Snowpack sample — Buffalo Mountain, Silverthorne, Colorado, USA (1/25/25, 10:11 AM MST)
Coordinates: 39.6222, -106.1139
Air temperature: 22 °F
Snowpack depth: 110 cm
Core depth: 40 cm
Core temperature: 46.4 °F
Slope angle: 12°, slope face: 102°
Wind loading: high
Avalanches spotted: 0
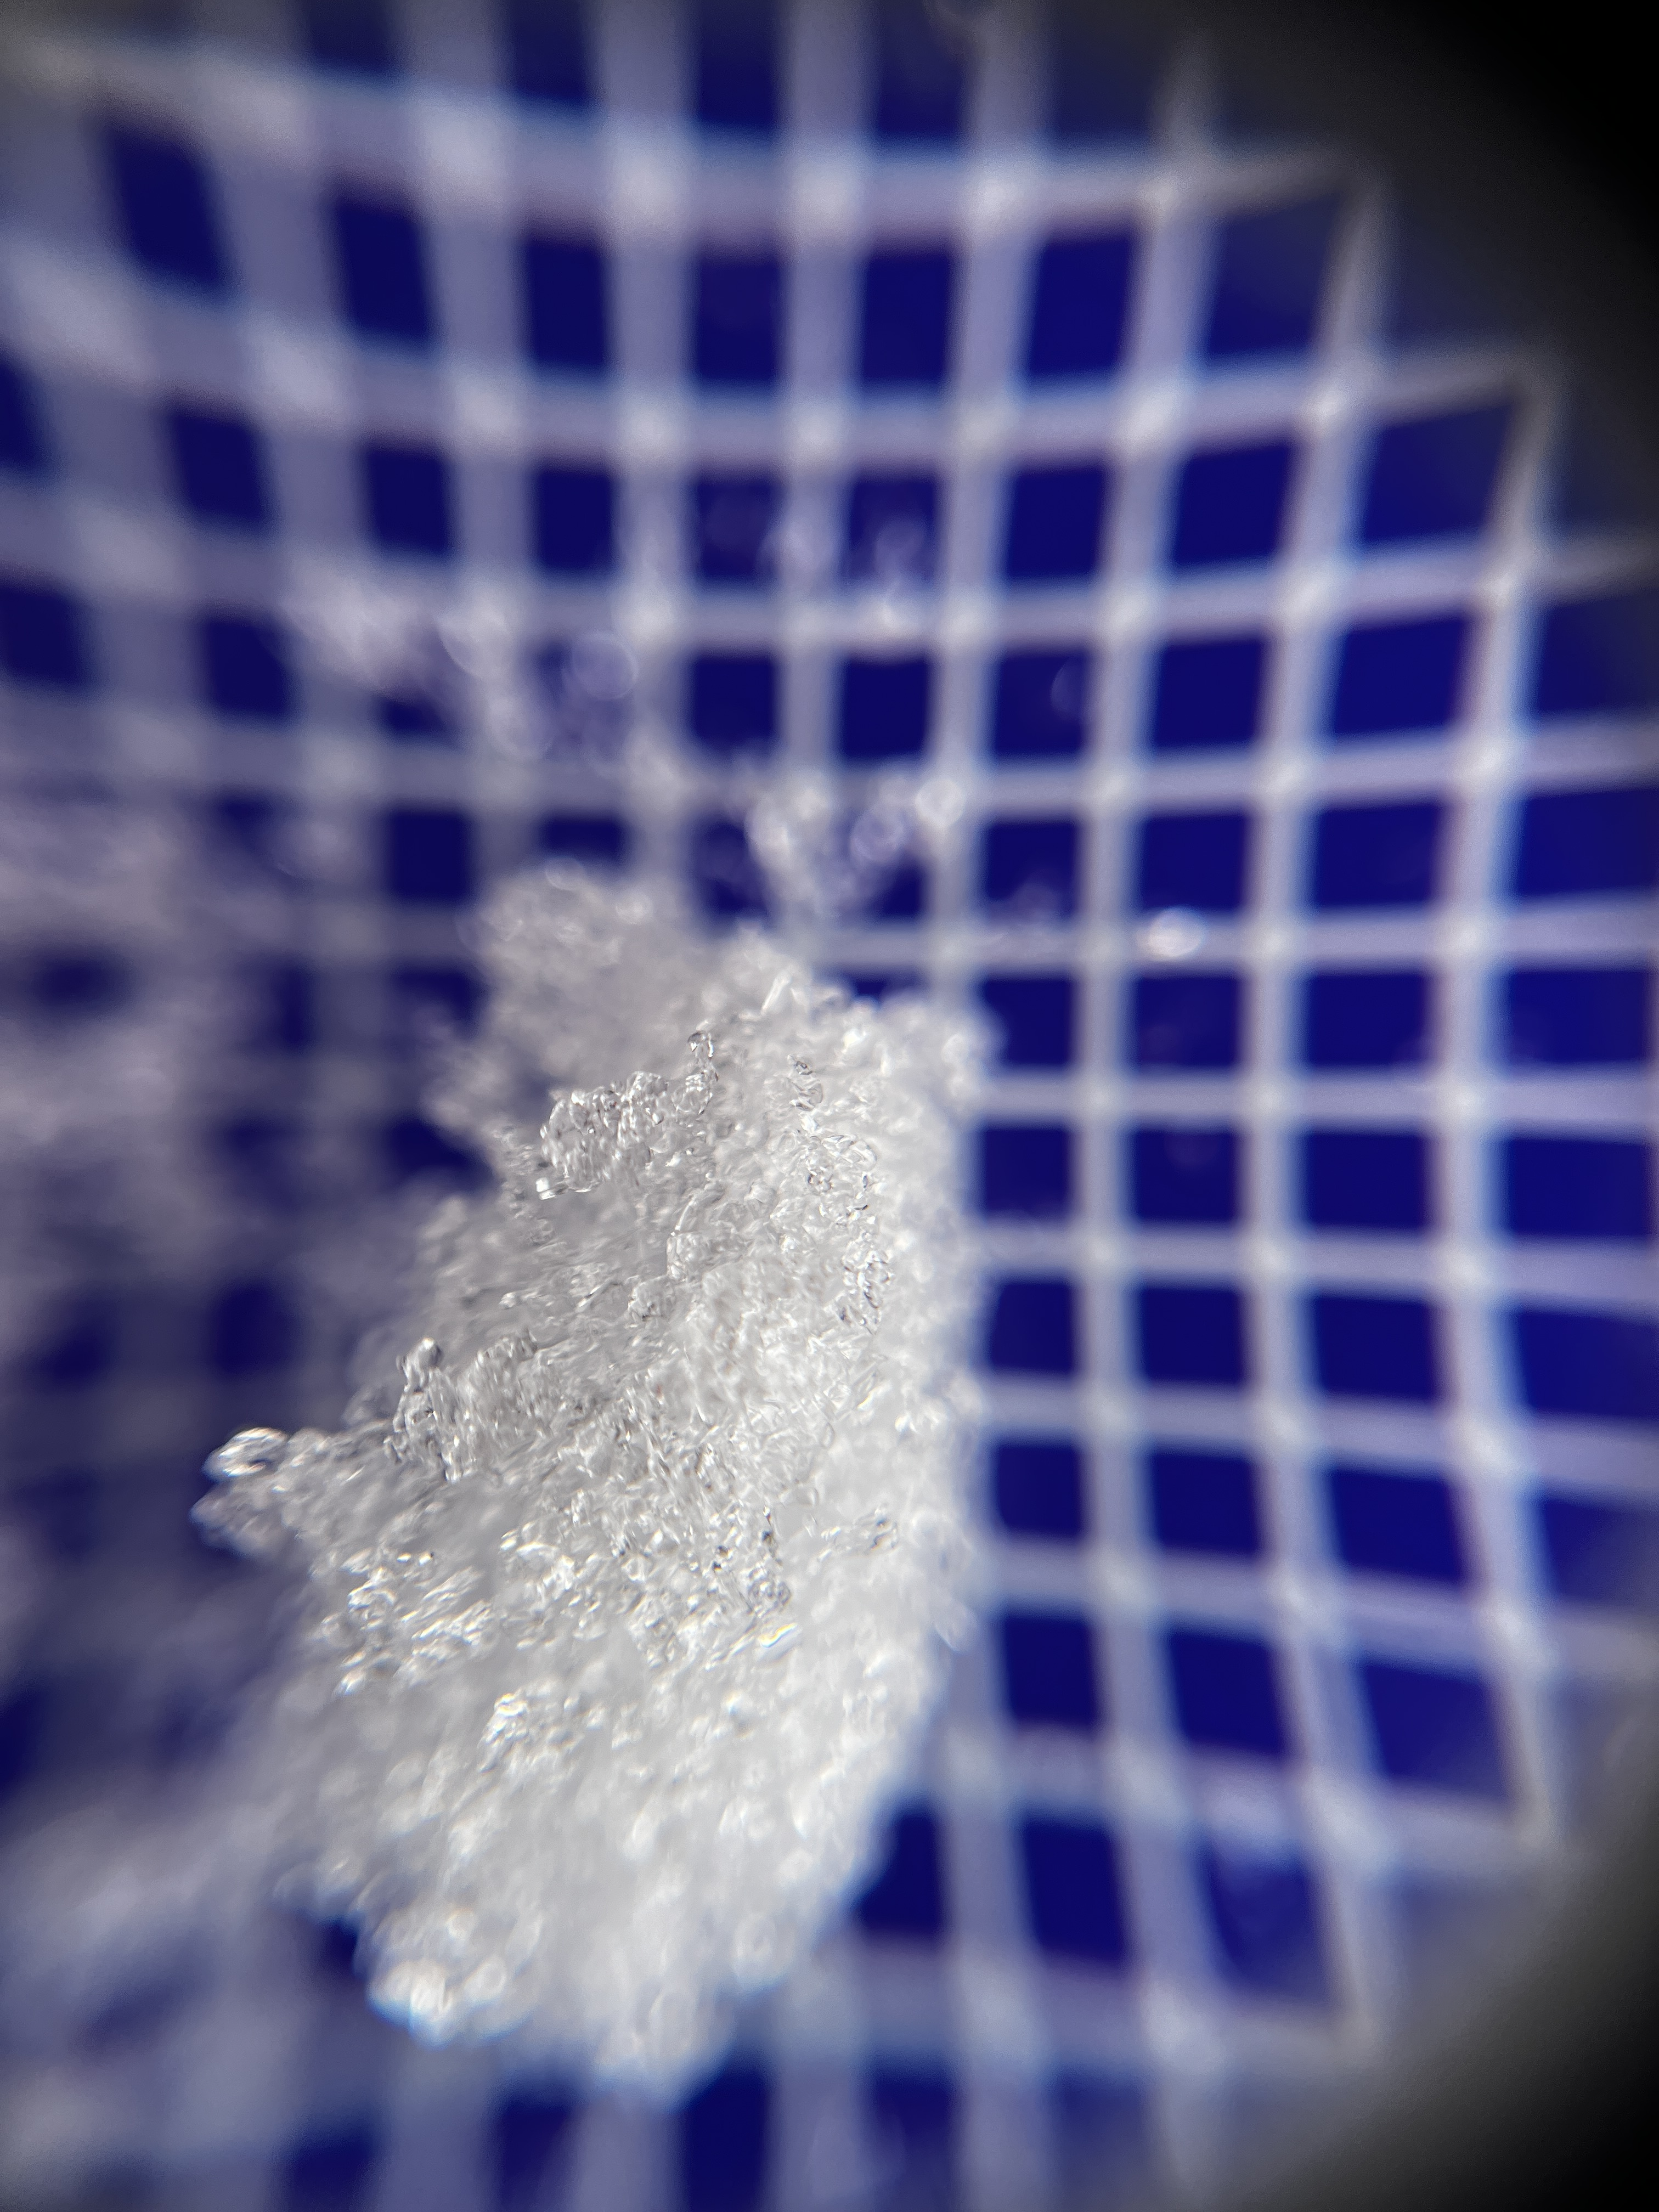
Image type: magnified_profile
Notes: No avalanches nearby, collected on the outskirts of a fire break 15 meters from the treeline, on way to Buffalo and Red Mountain